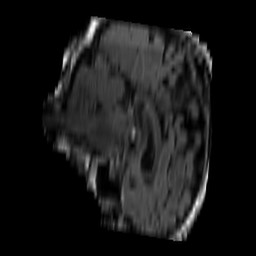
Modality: FLAIR
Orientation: sagittal
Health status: ill
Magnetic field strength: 3 T